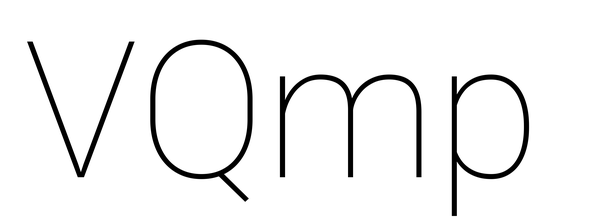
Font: Roboto_Thin